Question: I currently have a table on my site but I need there to be a icon or something next to the text on the categories in the table to make the values ascend alphabetically, I have no idea how to do this and I have looked.

Here is my code- (Yes I know its insecure w/ mysql_connect)
'''
<?php
$username="dfgdfg";
$password="dfgdfg";
$database="dfg";
mysql_connect(localhost,$username,$password);
@mysql_select_db($database) or die( "Unable to select database");
if (isset($_POST['search']))
{
$columbname = $_POST['selectitem'];
$searchterm = $_POST['searchterm'];
$query="SELECT * FROM transactions WHERE agentclient = '$agentclient' AND $columbname LIKE '%$searchterm%'";
$result = mysql_query ($query) or die(mysql_error());
}
else
{
$query="SELECT * FROM transactions WHERE agentclient = '$agentclient'";
$result = mysql_query ($query) or die(mysql_error());
}
$num=mysql_numrows($result);
mysql_close();
?>
<table width="98%" border="0" align="center" cellpadding="3" cellspacing="1" bgcolor="#CCCCCC">
<tr valign="bottom" bgcolor="#000000">
<td width="24"><span class="style1b"><strong>No.</strong></span></td>
<td width="105"><span class="style1b"><strong>Date</strong></span></td>
<!--<td width="57"><span class="style1b"><strong>Agent/client</strong></span></td>-->
<td width="120"><span class="style1b"><strong>Property/Description</strong></span></td>
<td width="199"><span class="style1b"><strong>Transaction type </strong></span></td>
<td width="235"><span class="style1b"><strong>Applicable document </strong></span></td>
<td width="58"><span class="style1b"><strong>Received</strong></span></td>
<td width="58"><span class="style1b"><strong>Paid</strong></span></td>
</tr>
<?php
$i=0;
while ($i < $num) {
$f1=mysql_result($result,$i,"id");
$f2=mysql_result($result,$i,"date");
//$f3=mysql_result($result,$i,"agentclientt");
$f4=mysql_result($result,$i,"propertydescription");
$f5=mysql_result($result,$i,"transactiontype");
$f6=mysql_result($result,$i,"applicabledocument");
$f7=mysql_result($result,$i,"received");
$f8=mysql_result($result,$i,"paid");
?>
<tr valign="top" bgcolor="#FFFFFF">
<td><?php echo $f1; ?></td> <!--id-->
<td><?php echo $f2; ?></td> <!--date-->
<!-- <td><?php //echo $f3; ?></td> --><!--agent/client-->
<td><?php echo $f4; ?></td> <!--desc-->
<td><?php echo $f5; ?></td> <!--type-->
<td><a href="/manage/clientdoc/<?php echo $f6; ?>"><?php echo $f6; ?></a></td> <!--document-->
<td><?php echo $f7; ?></td> <!--recived-->
<td><?php echo $f8; ?></td> <!--paid-->
</tr>
<?php
$i++;
}
?>
</table>
'''
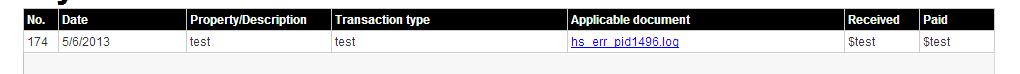
Answer: Get an icon add the link to parametr when you will be checking what field and what type of sorting he chose and use in query
'ORDER BY ASC' or 'ORDER BY DESC'
for example
'''
SELECT * FROM transactions WHERE agentclient = '$agentclient' ORDER BY ASC
'''
In way you presented it it's submited via POST so it'd be good to add select box with fields and radio/select box with type of sorting
'''
<select name="sortby">
<option value="agentClient">Client agent</option>
<option value="name">Name</option>
</select>
<select name="orderby">
<option value="desc" selected>Descending</option>
<option value="asc">Ascending</option>
</select>
'''
then in post add to query
'''
$sorted_fields_avaiable = array('agentClient', 'name');
$sorting = "";
if(in_array($_POST['sortby'], $sorted_fields_avaiable)
{
$sorting .= "ORDER BY ".$_POST['sortby'];
if($_POST['orderby'] == 'asc') $sorting .= " ASC";
else $sorting .= ' DESC';
}
$query = "SELECT * FROM transactions WHERE agentclient = '$agentclient' $sorting";
'''
Remember also that is is only to show you idea, you should consider using or with binding params and prepared statements.